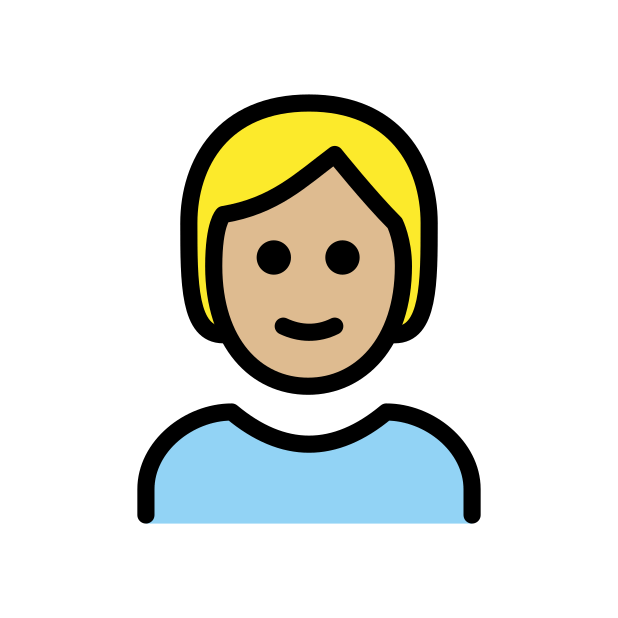
person: medium-light skin tone, blond hair